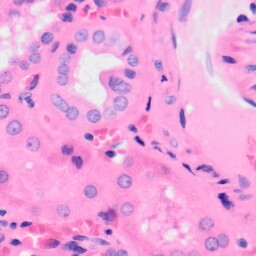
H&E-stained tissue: Kidney